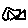
Label: zigzag